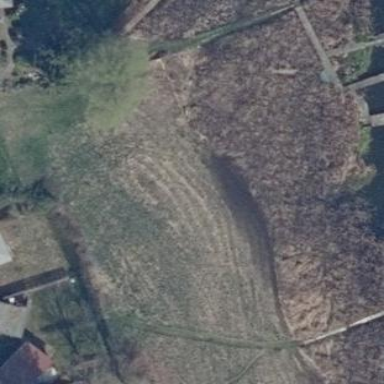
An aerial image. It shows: Reedbed in wetland area.